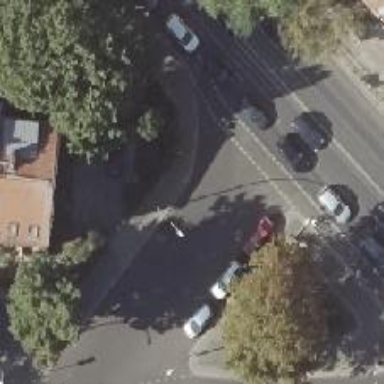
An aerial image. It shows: Unmarked crossing on the road.